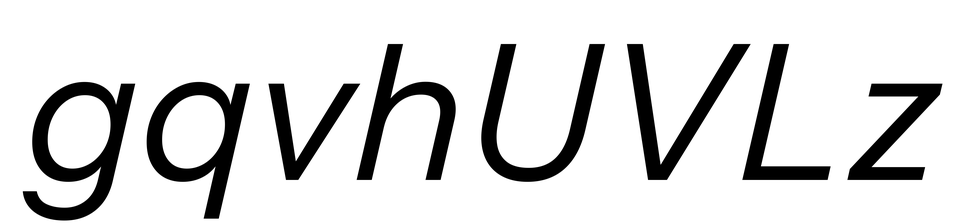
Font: InstrumentSans-Italic_Italic